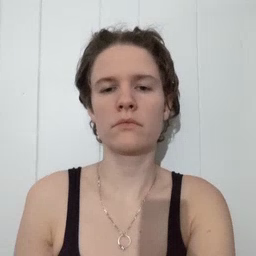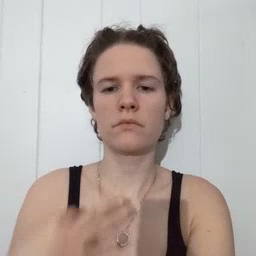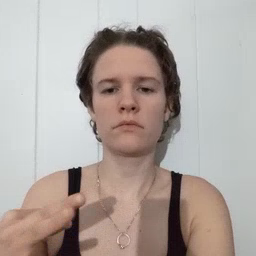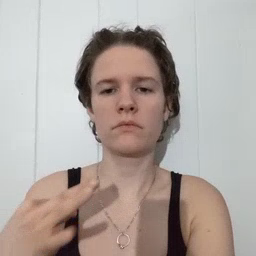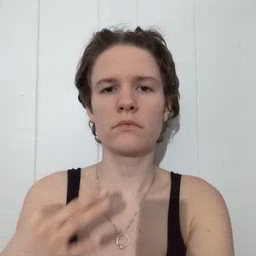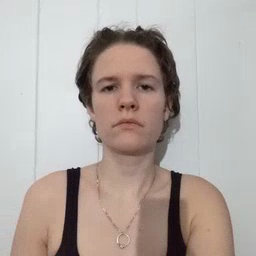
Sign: shirt